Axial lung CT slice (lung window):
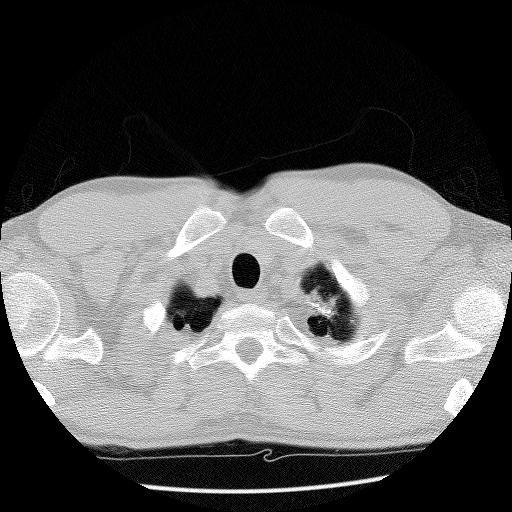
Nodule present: no